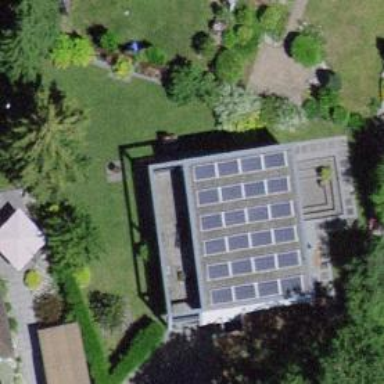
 consisting of solar photovoltaic panels."